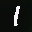
Label: 1